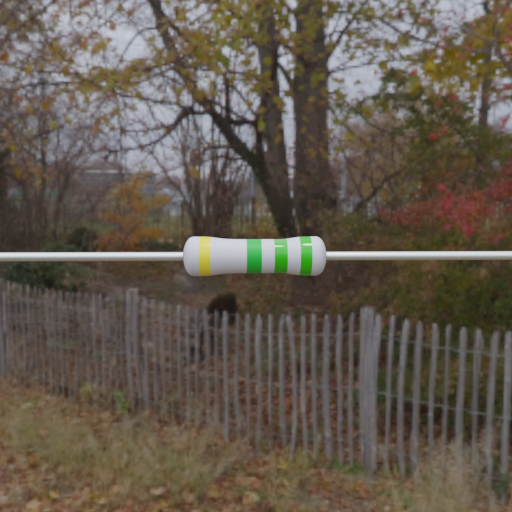
Resistor colour bands (in order): yellow, green, green, green